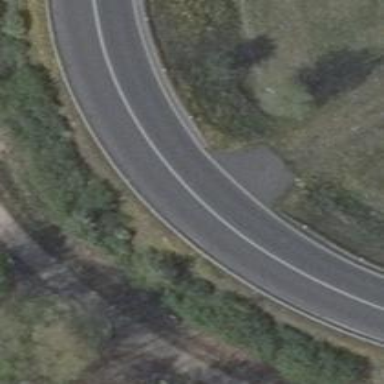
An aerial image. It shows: Asphalt trunk link motorroad.